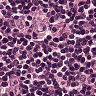
Metastatic tissue present: no